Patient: sex F, age 75
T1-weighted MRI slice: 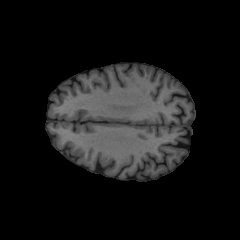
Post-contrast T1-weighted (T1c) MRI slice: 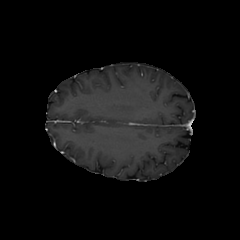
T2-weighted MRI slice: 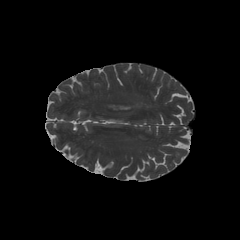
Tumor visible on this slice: no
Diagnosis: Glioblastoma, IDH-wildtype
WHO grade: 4